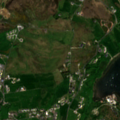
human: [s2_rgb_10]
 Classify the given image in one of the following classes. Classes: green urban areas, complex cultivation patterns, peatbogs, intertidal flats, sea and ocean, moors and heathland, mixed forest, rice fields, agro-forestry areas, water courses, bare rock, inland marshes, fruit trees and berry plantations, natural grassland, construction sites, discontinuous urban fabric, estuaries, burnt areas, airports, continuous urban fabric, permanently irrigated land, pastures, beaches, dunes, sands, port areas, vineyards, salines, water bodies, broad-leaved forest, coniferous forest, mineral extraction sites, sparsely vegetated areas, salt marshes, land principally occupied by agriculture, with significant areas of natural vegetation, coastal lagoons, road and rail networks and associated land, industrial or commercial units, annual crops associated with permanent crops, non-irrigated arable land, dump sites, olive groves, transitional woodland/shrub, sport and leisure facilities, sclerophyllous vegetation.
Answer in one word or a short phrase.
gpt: discontinuous urban fabric, pastures, moors and heathland, beaches, dunes, sands, sea and ocean